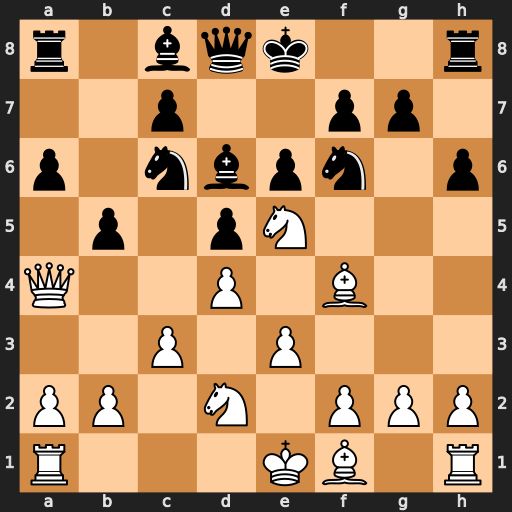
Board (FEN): r1bqk2r/2p2pp1/p1nbpn1p/1p1pN3/Q2P1B2/2P1P3/PP1N1PPP/R3KB1R
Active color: w
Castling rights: KQkq
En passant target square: -
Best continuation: Bxb5 axb5 Qxa8